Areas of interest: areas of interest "Cultural Palace"
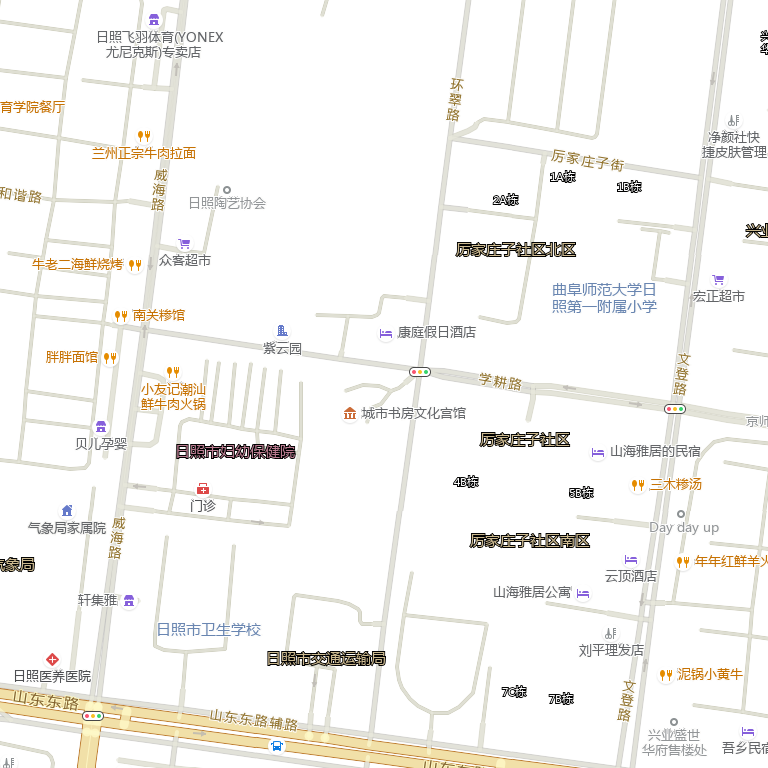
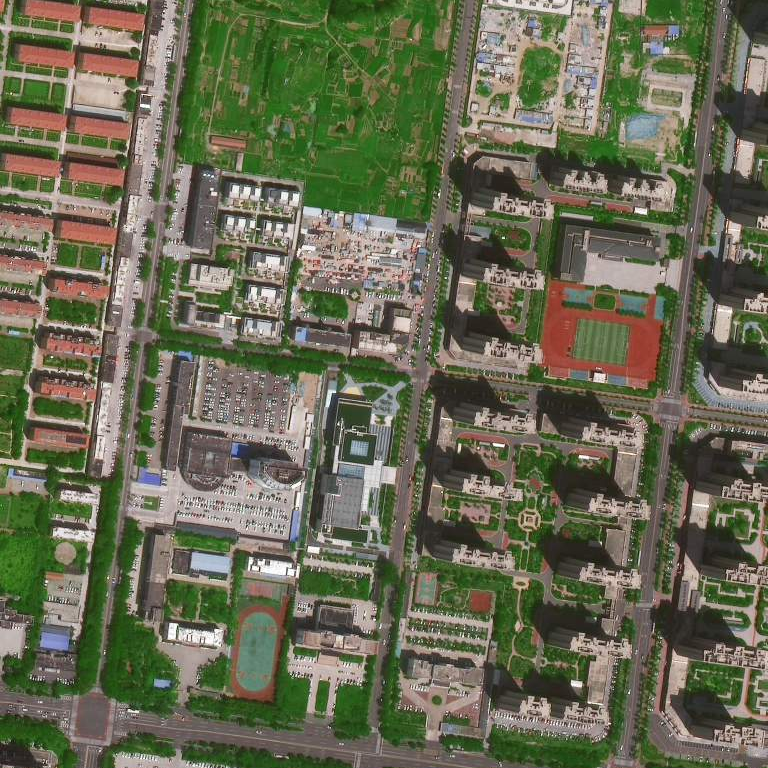